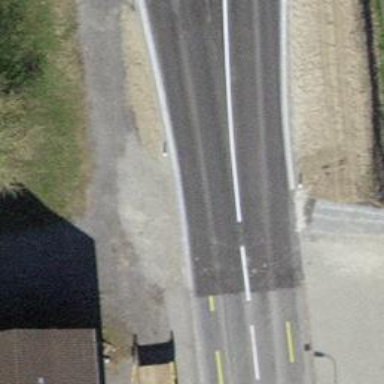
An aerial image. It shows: Secondary road with asphalt surface and designated cycle lane.